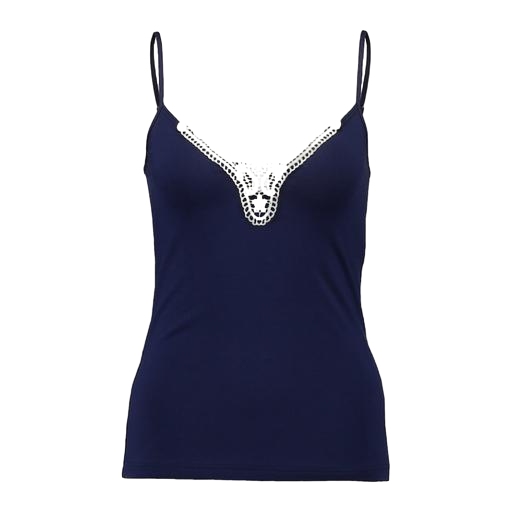
blue lace tank top, camisole top, dark blue tank top, white background